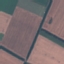
Land use / land cover class: AnnualCrop